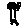
Label: tree